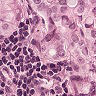
Metastatic tissue present: yes